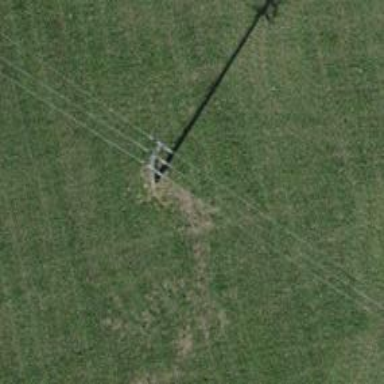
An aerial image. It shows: Minor power line.